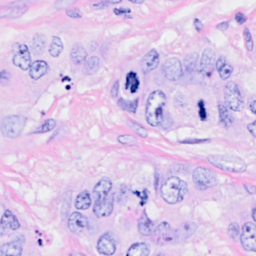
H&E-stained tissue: Breast